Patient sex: M
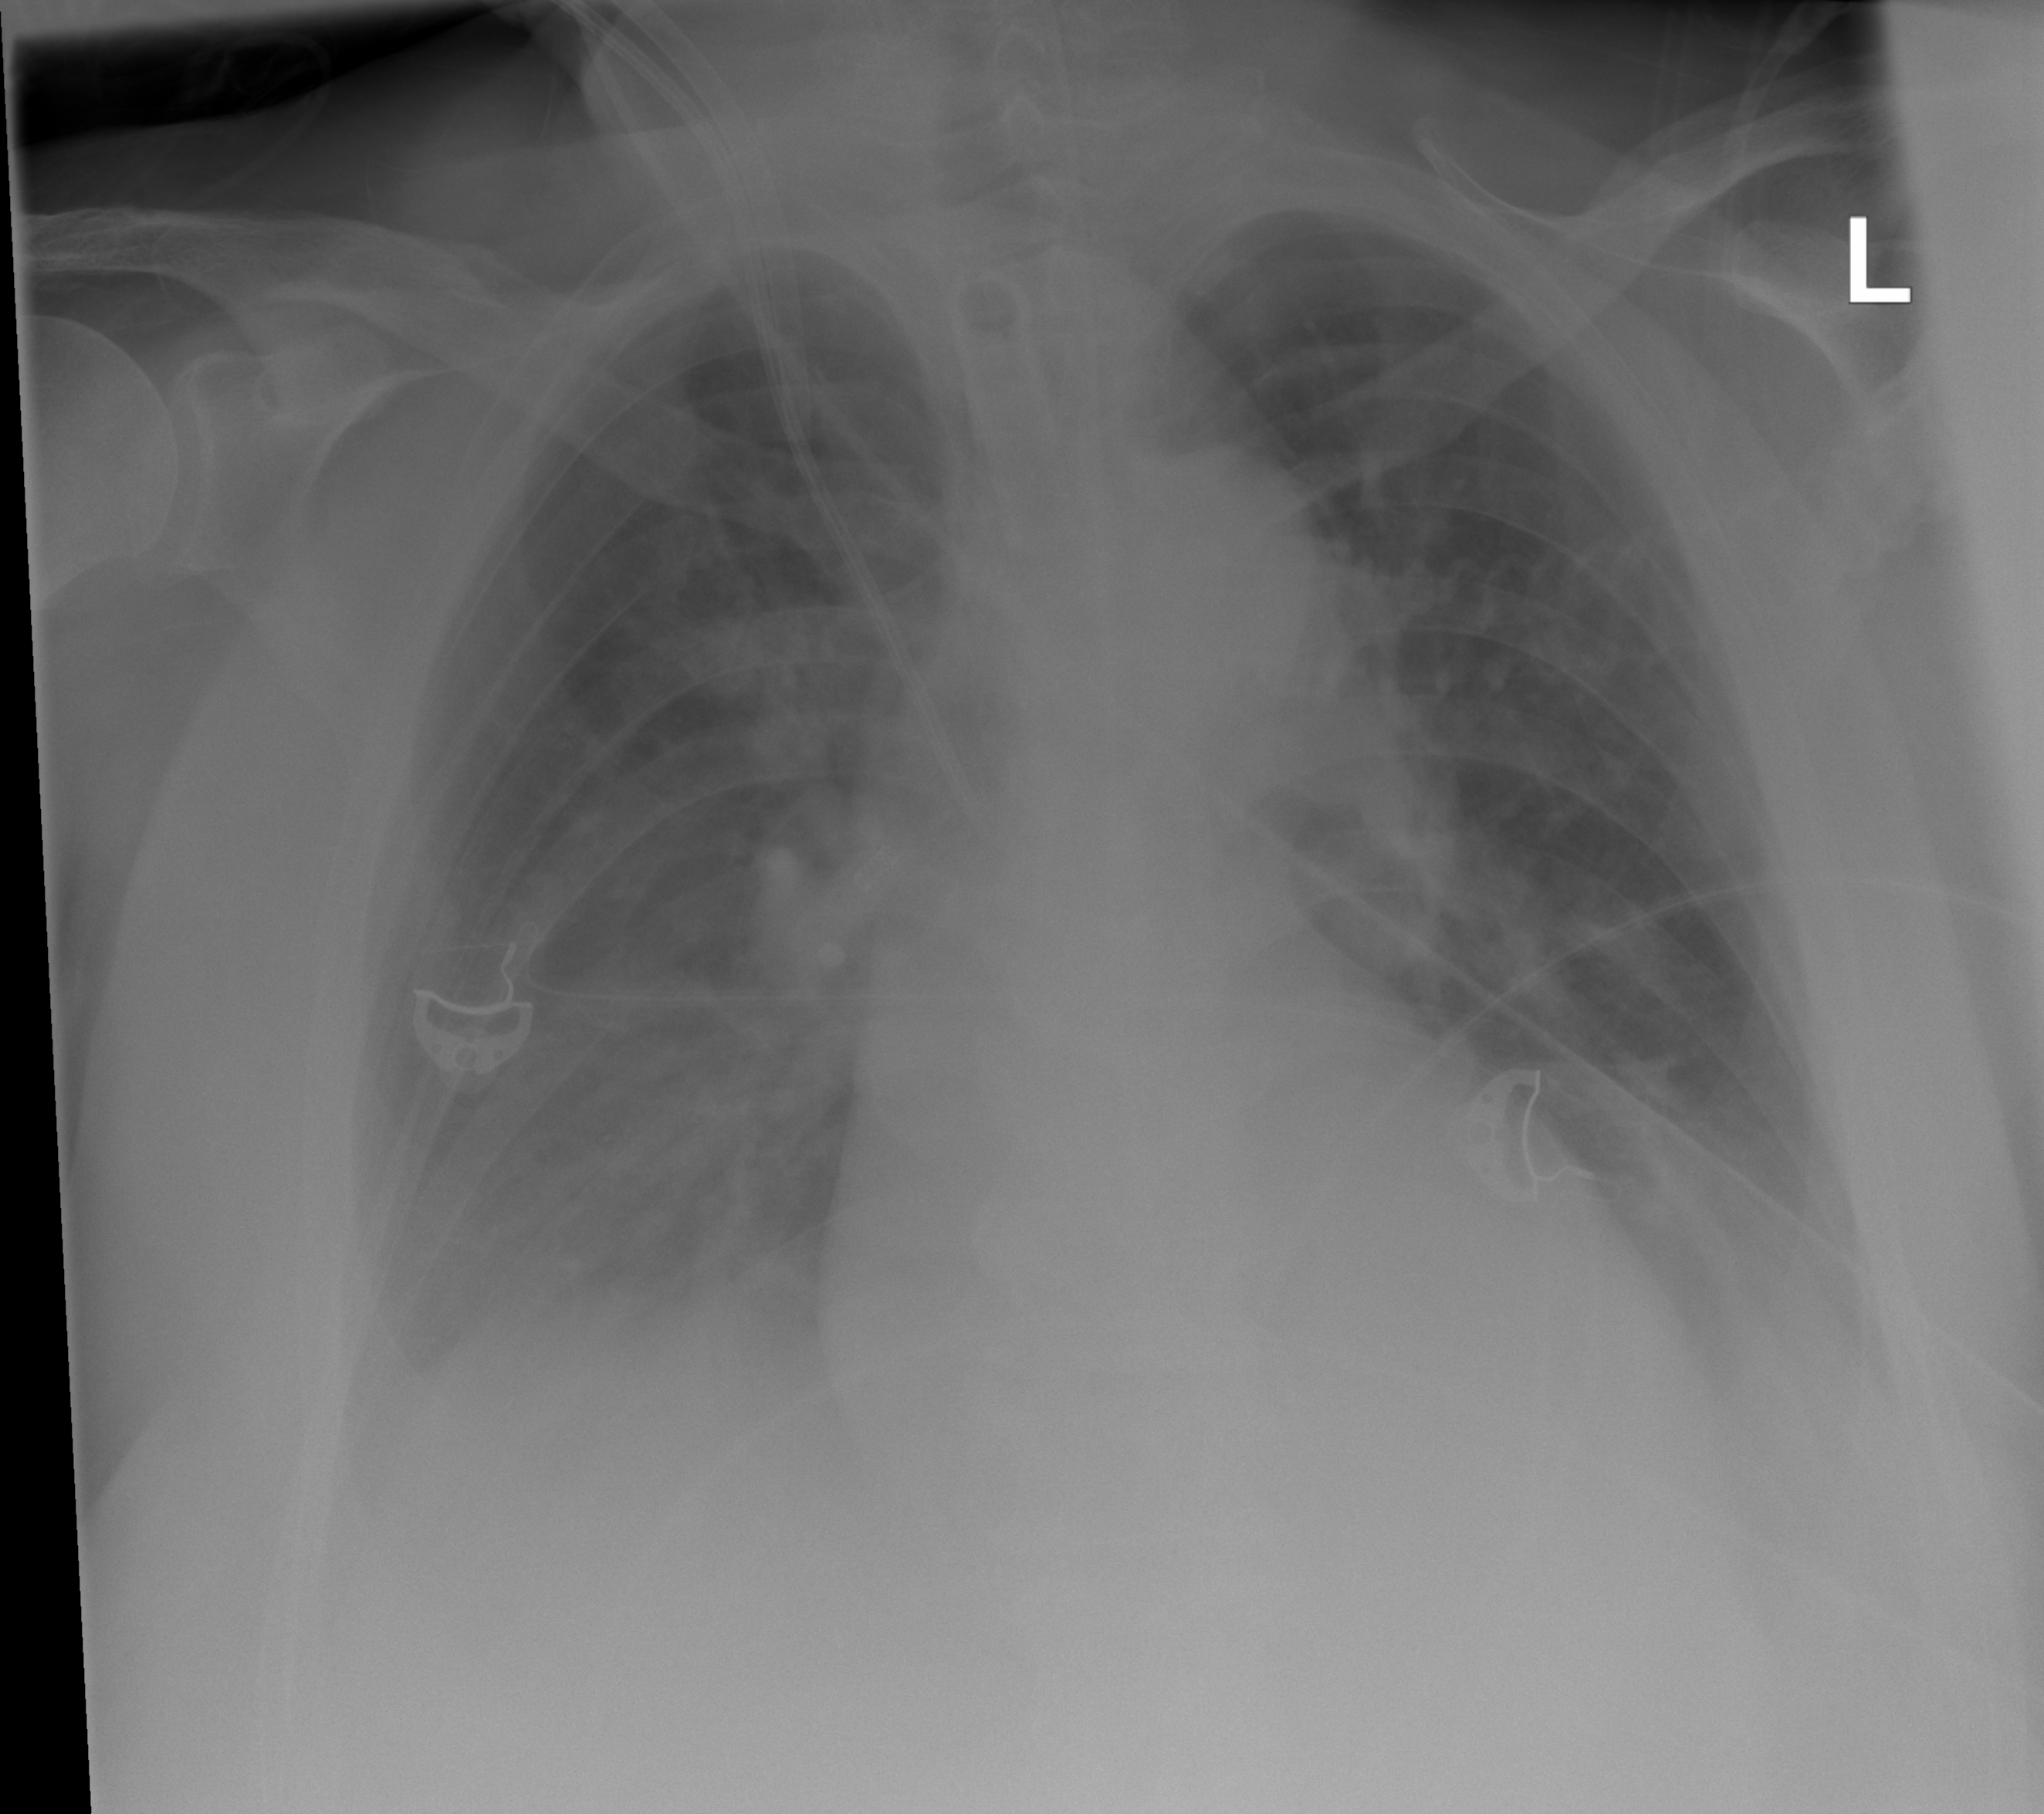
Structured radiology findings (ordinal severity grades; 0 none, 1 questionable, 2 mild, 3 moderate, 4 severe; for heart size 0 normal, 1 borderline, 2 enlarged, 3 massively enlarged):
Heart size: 0
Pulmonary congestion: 0
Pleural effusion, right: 2
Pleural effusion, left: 2
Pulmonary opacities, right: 0
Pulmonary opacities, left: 0
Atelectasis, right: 2
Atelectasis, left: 2